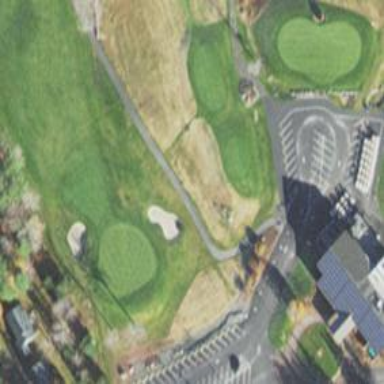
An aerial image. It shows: Asphalt path used as golf cart path.